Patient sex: M
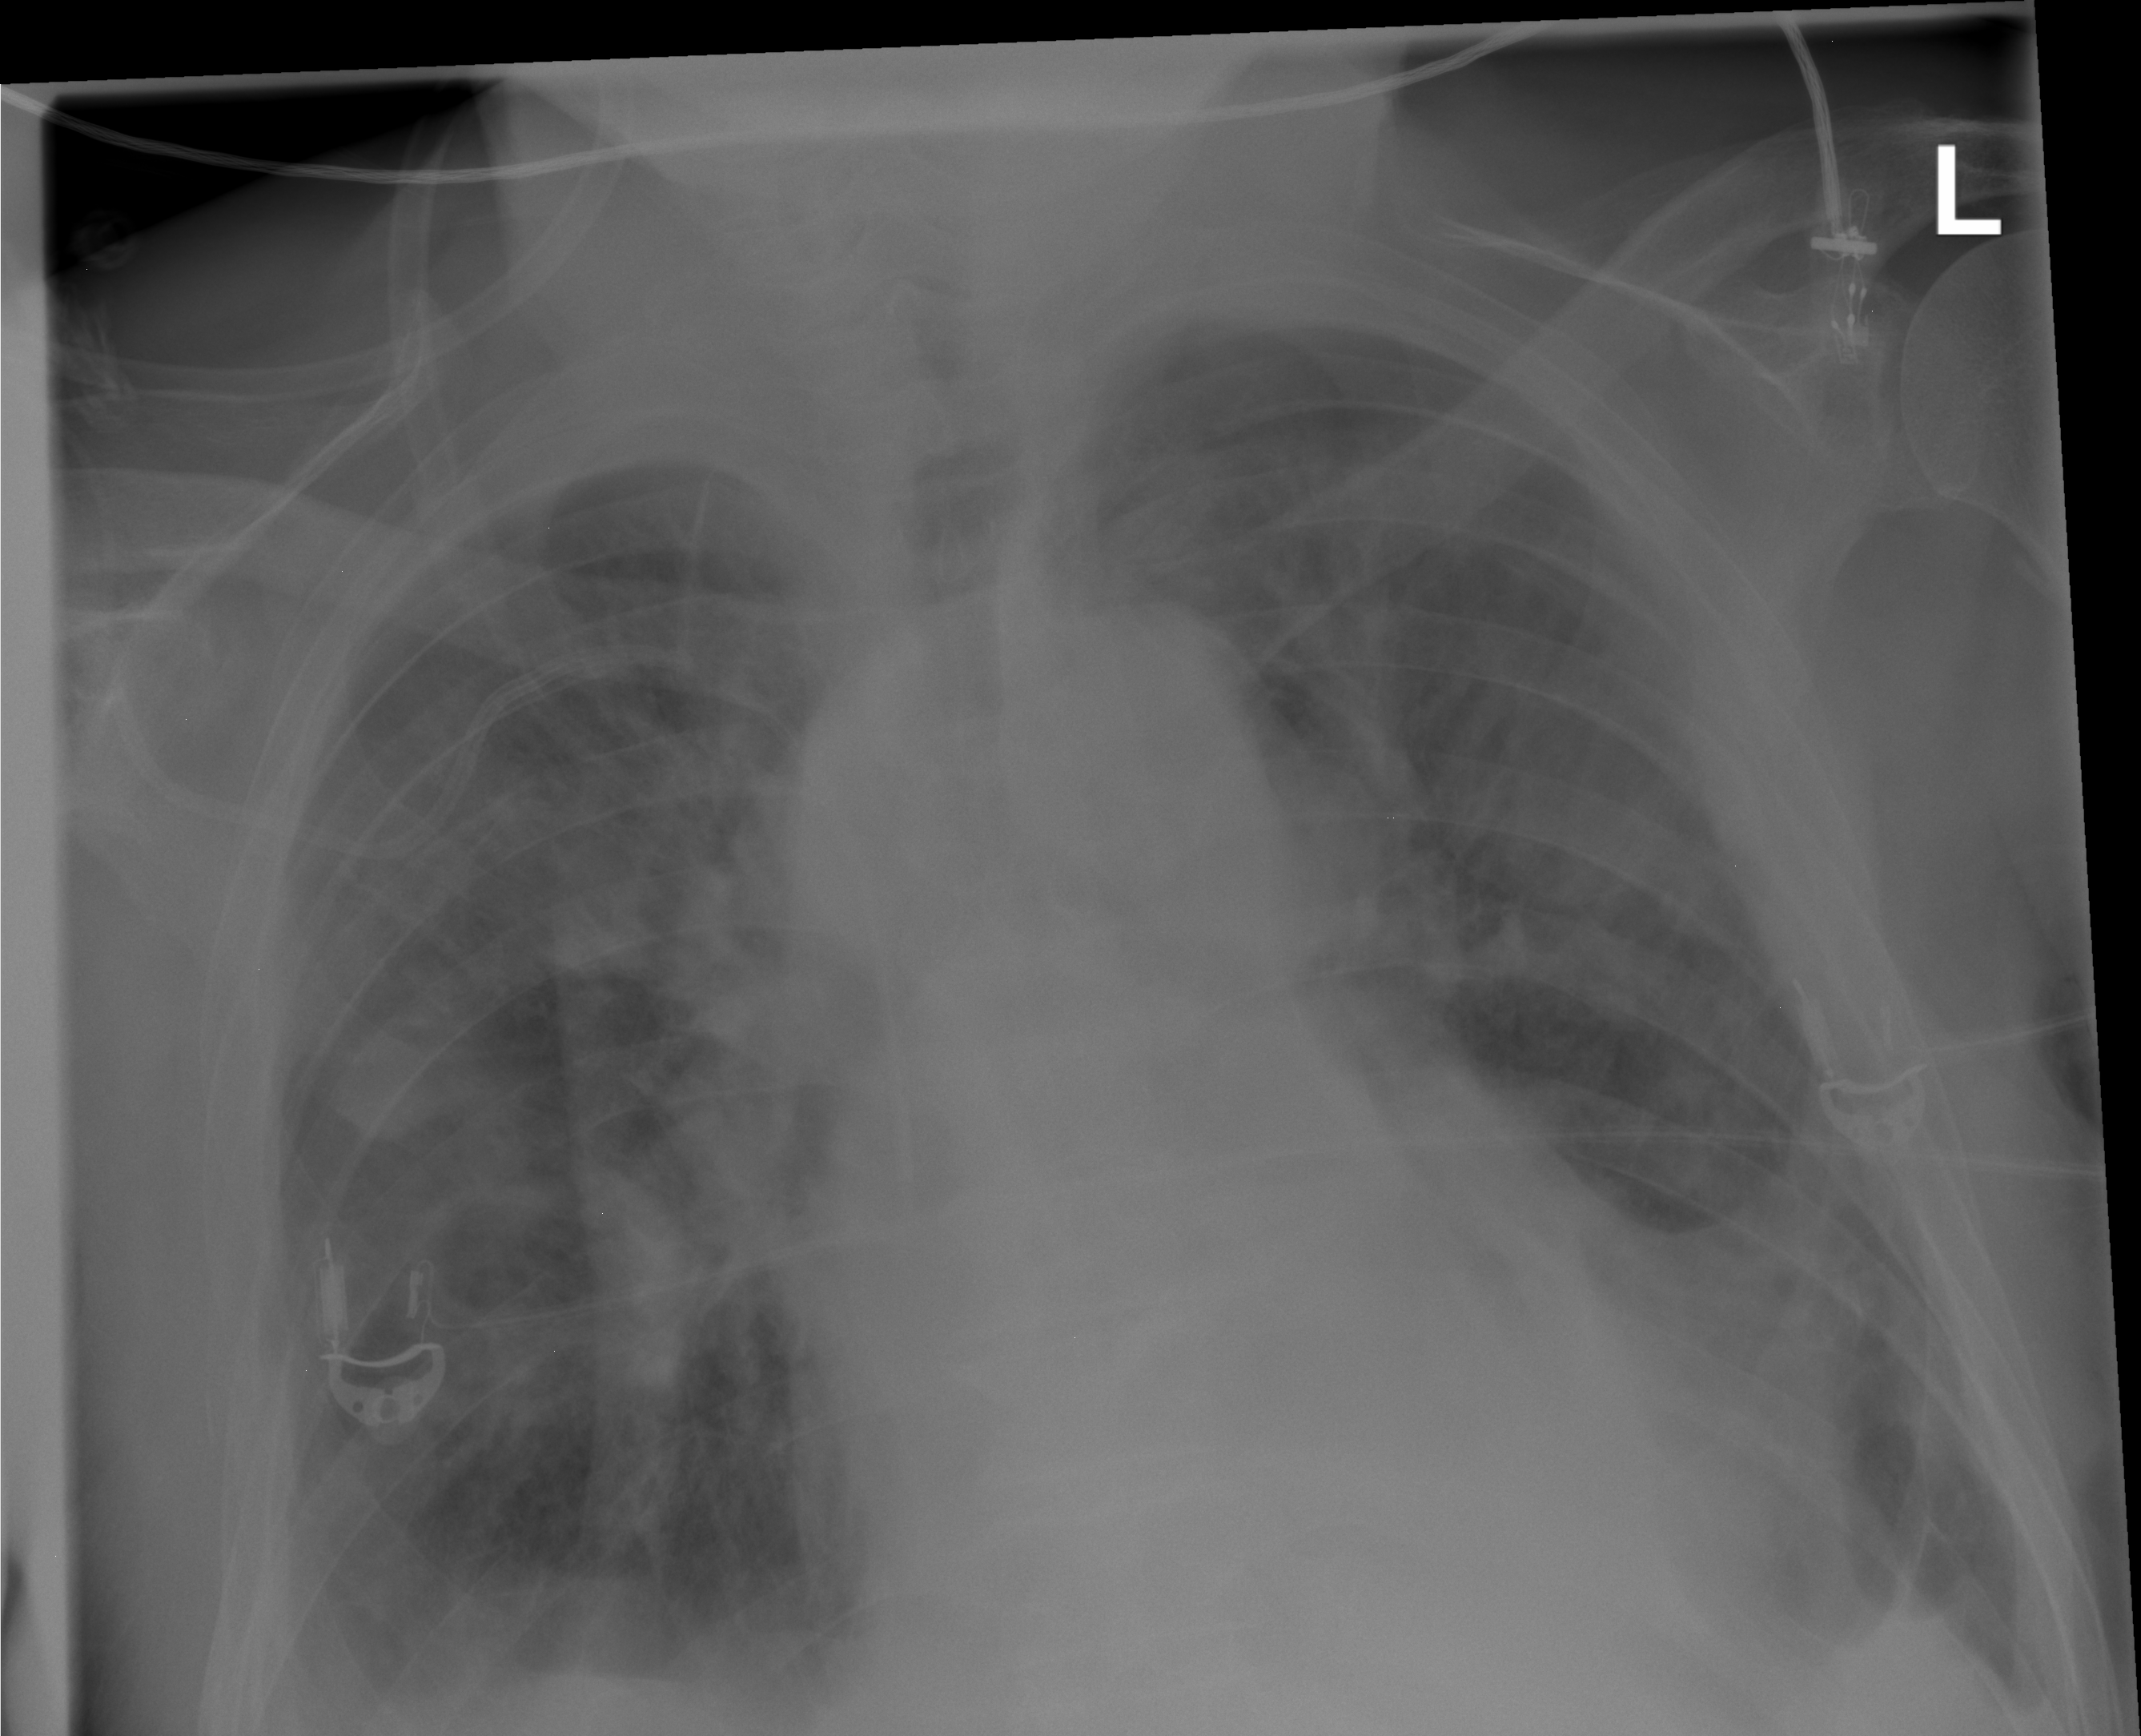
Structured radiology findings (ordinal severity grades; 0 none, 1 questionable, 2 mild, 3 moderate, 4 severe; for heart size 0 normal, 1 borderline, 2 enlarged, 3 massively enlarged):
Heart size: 2
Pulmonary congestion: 3
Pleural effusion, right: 2
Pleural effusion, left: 2
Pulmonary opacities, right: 1
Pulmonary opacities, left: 1
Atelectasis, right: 2
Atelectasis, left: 2